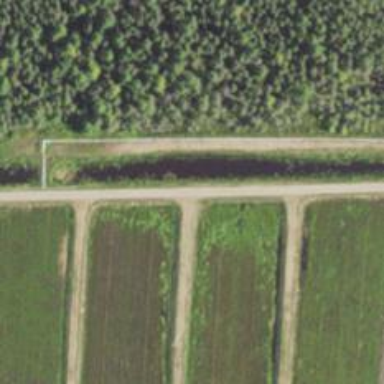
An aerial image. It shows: Track road beside dyke embankment.